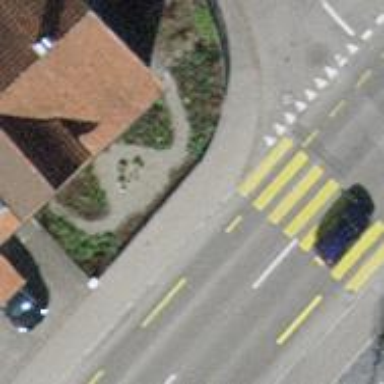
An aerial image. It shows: Raised kerb.